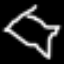
Label: diamond